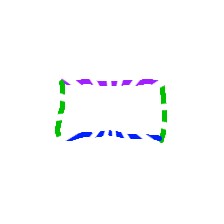
Shape: rectangle